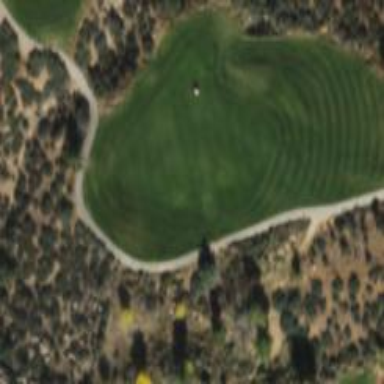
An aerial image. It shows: Rough grassy area used for golf.